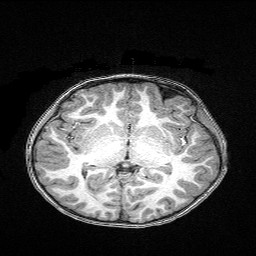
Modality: T1w
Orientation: coronal